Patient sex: M
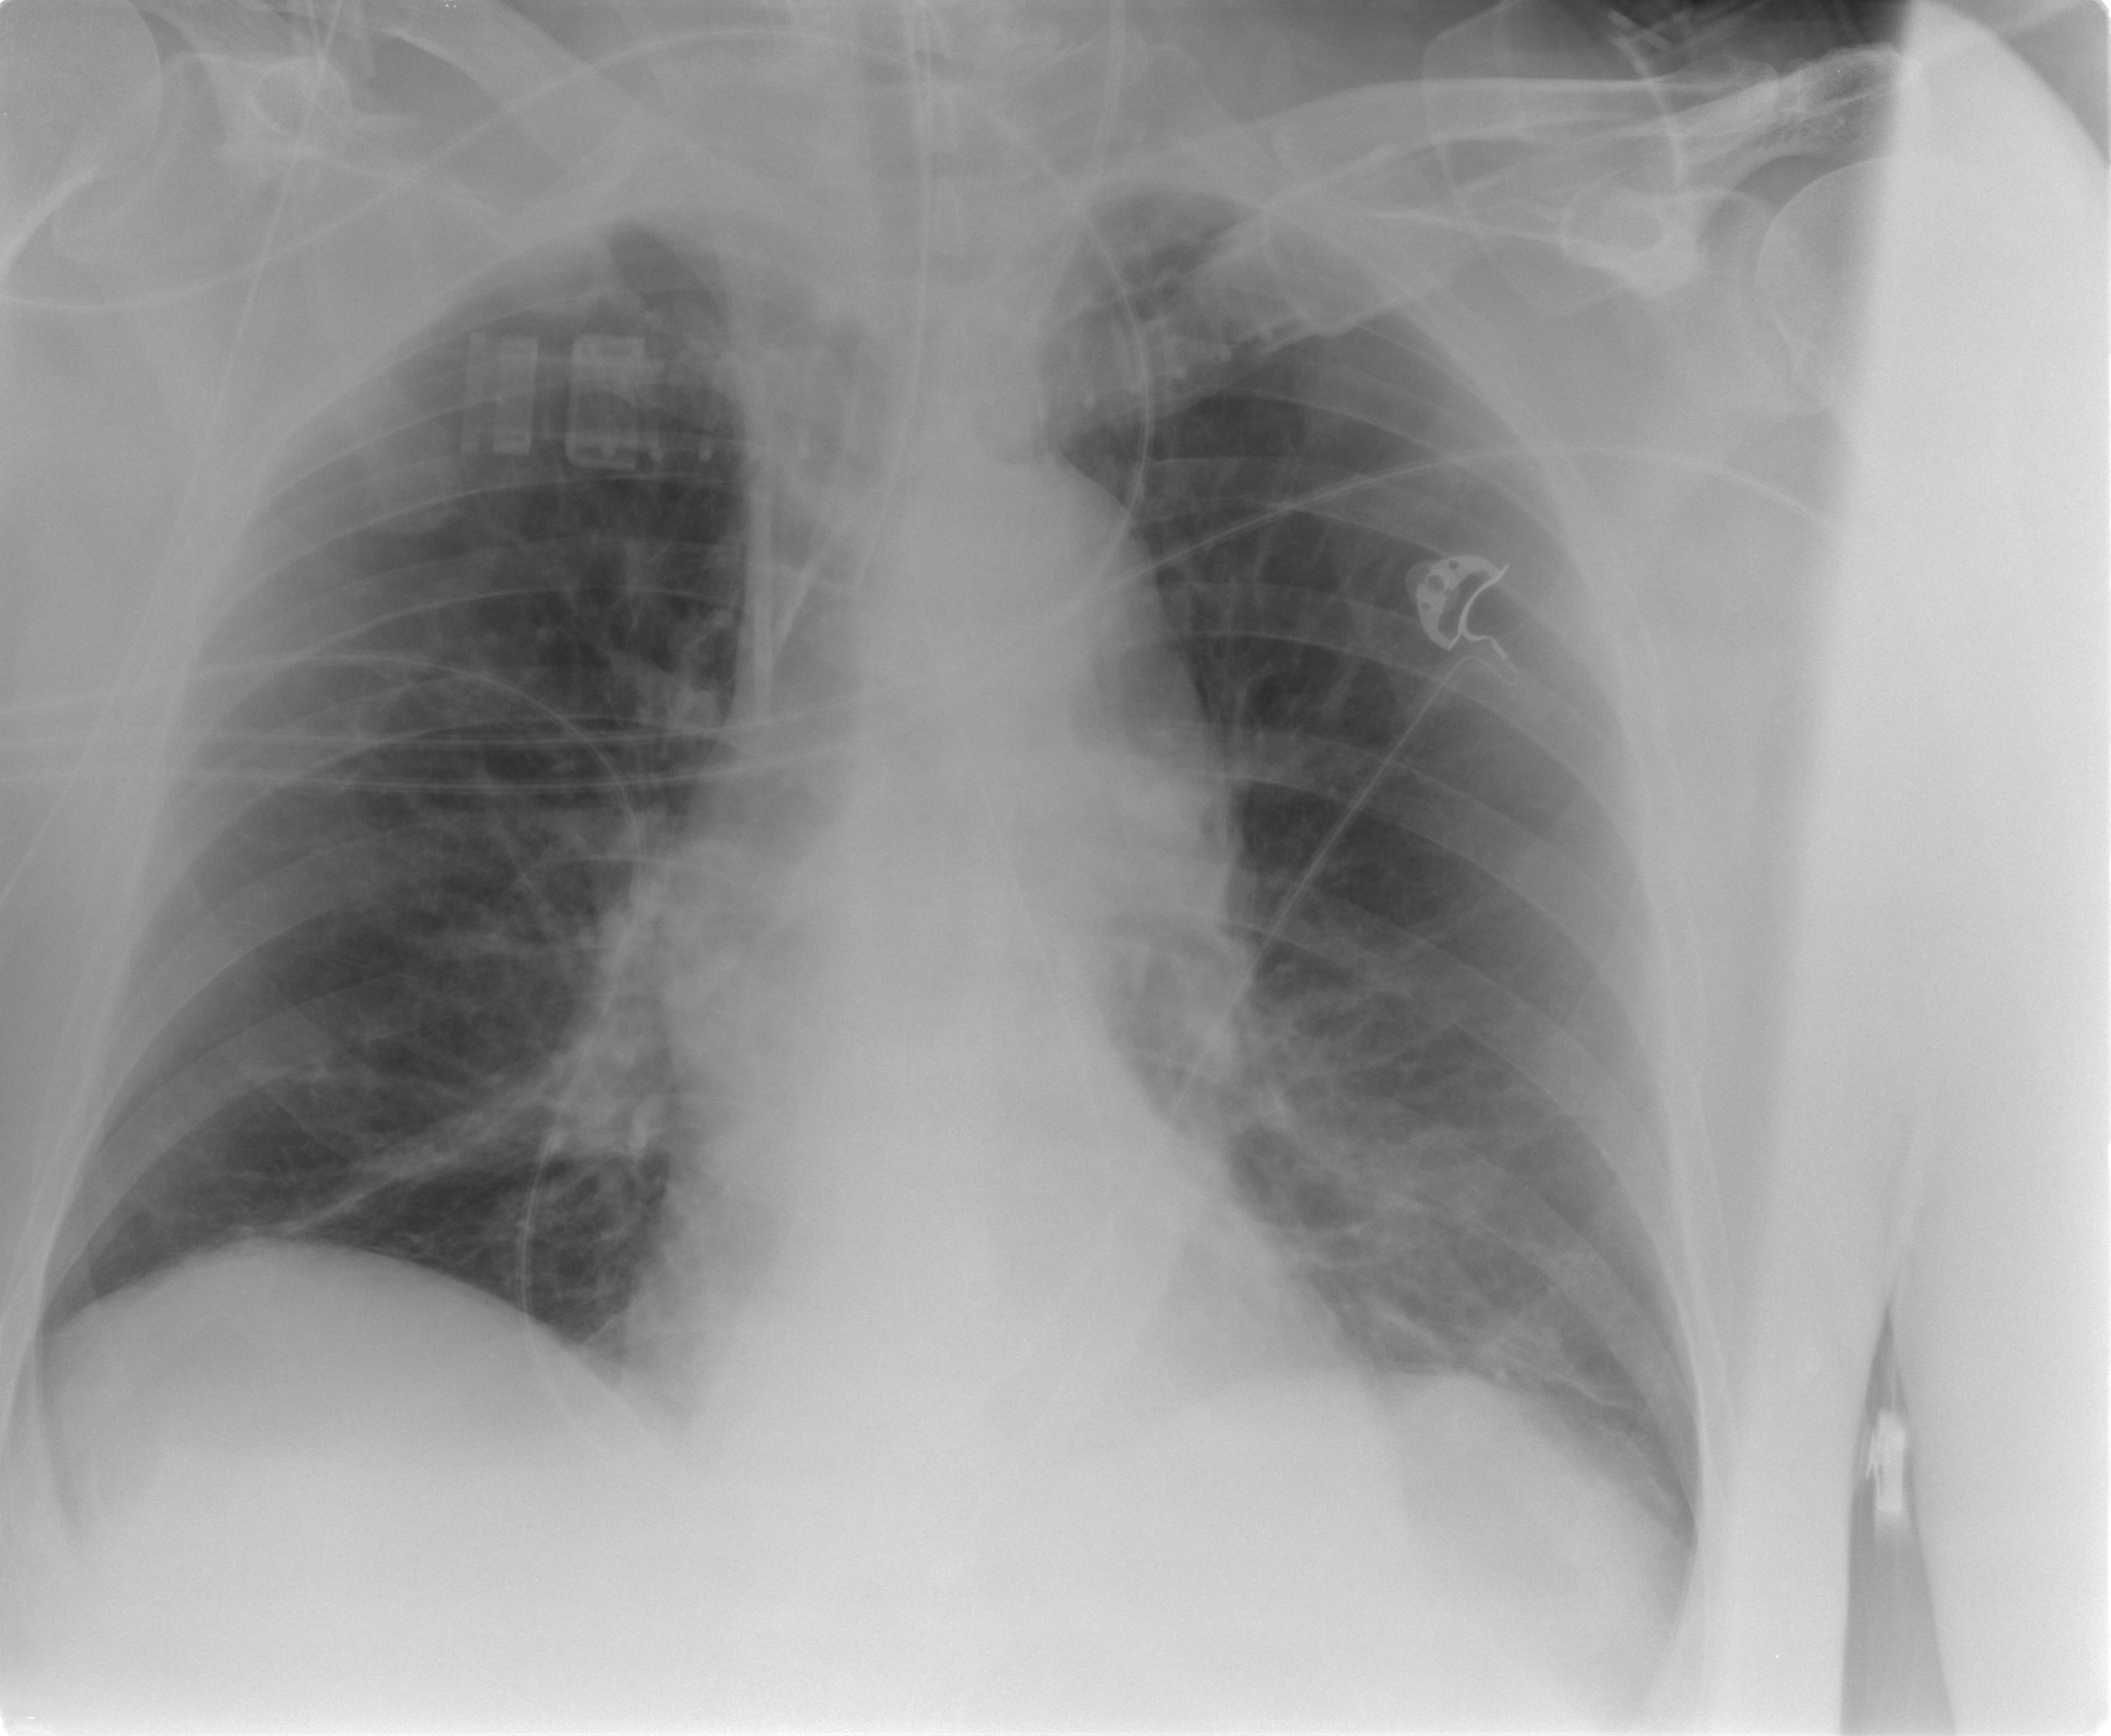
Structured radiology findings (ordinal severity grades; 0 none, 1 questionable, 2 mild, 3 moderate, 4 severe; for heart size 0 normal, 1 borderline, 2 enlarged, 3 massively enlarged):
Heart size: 0
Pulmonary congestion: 0
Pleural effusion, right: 0
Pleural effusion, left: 0
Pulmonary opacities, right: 0
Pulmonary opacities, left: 0
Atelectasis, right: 0
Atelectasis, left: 2